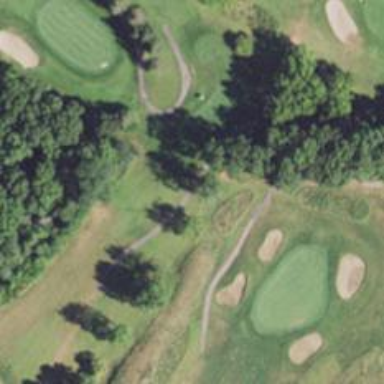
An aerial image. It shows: Path used for both walking and golf.